Field crop: maize
Growth stage: 2
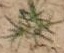
Species: salsola